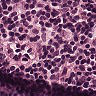
Metastatic tissue present: no